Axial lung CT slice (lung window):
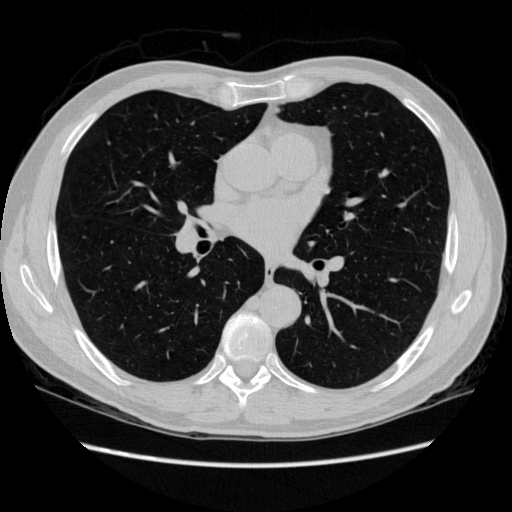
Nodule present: no